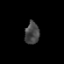
Tissue: prostate
Cell type: B cells
Senescence score: 0.7595
Nuclear area (px): 309
Mean DAPI intensity: 70.107